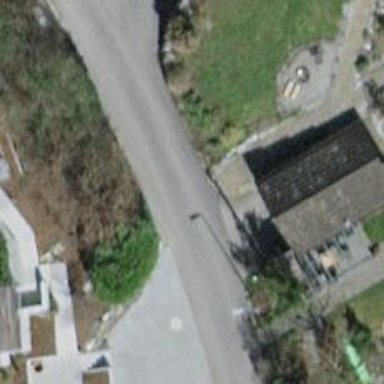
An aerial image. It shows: Asphalt road in residential area.